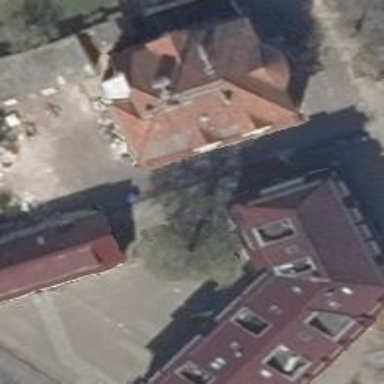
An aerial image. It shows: Beautiful apartment building with mansard roof.